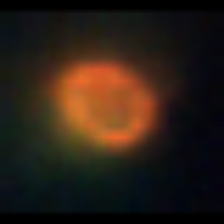
Taxon: NanoPlankton
Group: Other